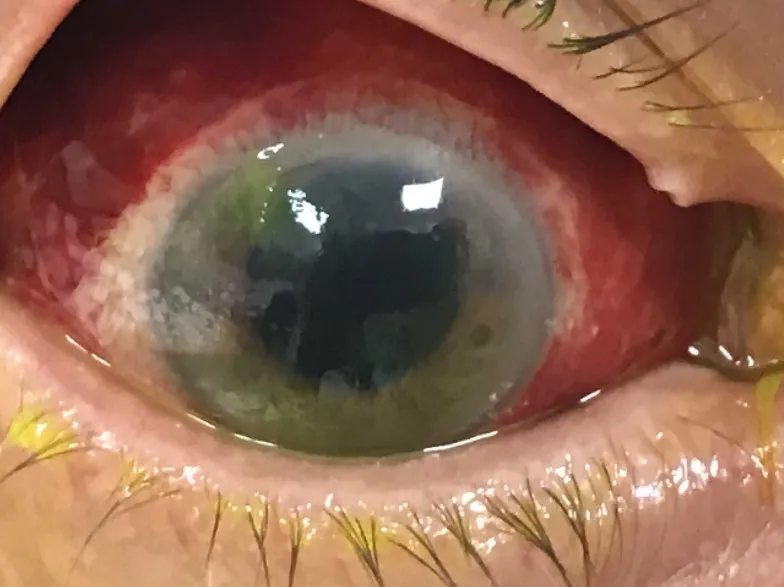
Photo of the left eye showing bilateral
Klebsiella
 endophthalmitis.
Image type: medical_photograph (other_medical_photograph)